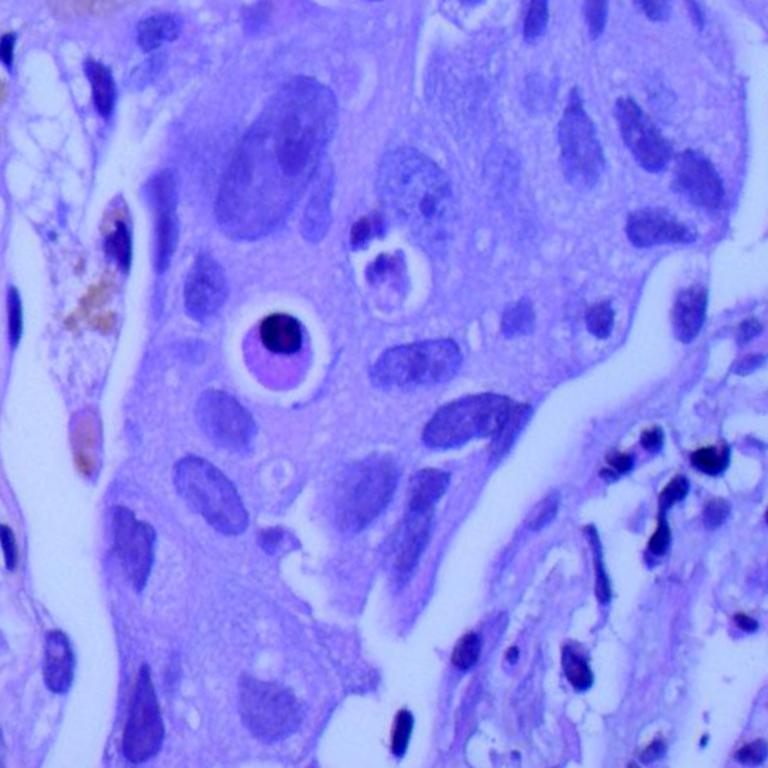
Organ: lung
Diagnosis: adenocarcinomas